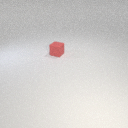
small red rubber cube